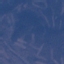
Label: HerbaceousVegetation